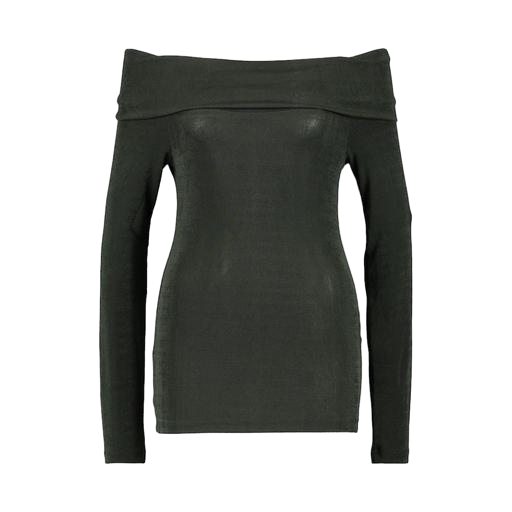
green polo-neck top, front long sleeve bardot, longline bardot top, white background